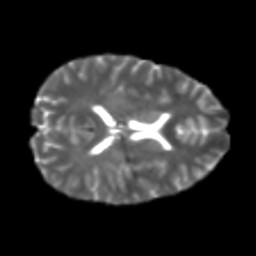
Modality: T2w
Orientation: axial
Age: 19
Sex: male
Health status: healthy
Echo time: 0.074 s